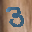
Label: 3